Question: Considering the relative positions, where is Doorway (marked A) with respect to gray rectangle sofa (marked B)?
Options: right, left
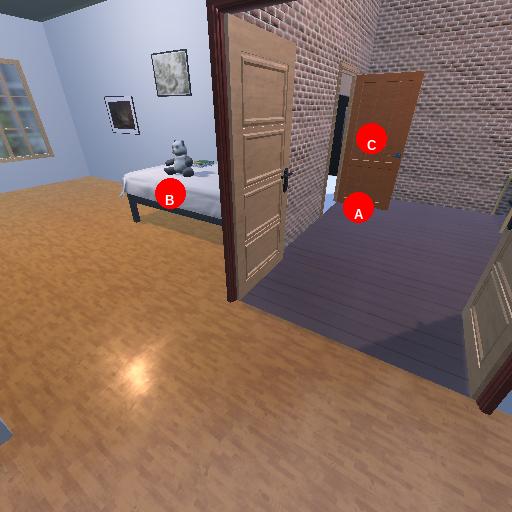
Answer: right